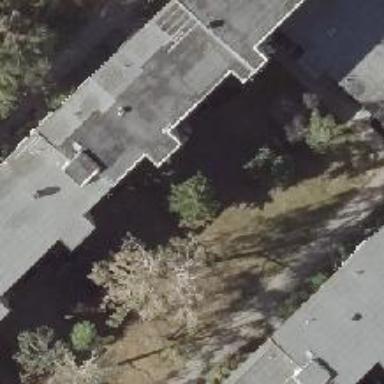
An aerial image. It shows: Residential building with flat roof.